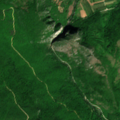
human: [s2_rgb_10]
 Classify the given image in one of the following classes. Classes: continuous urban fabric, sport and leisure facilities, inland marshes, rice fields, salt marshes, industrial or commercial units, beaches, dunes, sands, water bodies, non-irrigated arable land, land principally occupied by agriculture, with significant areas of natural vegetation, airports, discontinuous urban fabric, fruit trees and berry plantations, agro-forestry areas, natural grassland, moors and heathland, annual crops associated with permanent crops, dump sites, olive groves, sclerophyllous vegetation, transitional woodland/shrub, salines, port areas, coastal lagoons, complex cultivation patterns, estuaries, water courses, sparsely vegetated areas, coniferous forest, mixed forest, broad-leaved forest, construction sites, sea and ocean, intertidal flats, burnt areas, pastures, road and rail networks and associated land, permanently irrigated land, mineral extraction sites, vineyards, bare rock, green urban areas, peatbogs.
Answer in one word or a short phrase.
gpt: complex cultivation patterns, land principally occupied by agriculture, with significant areas of natural vegetation, broad-leaved forest, transitional woodland/shrub